Question: im trying to customize a Google Form, The form it self has 2 radio buttons, but the strange thing is that they have two "dots" on the left side, is it possible to remove them?
/ These dot's down here /

A snipet of the code looks like this:
'''
<ul class="ss-choices" role="radiogroup" style="text-align:center" aria-label="Kan du tankta dig att halla en unconference session? "><li class="ss-choice-item"><label><span class="ss-choice-item-control goog-inline-block" style="text-align:center"><input type="radio" name="entry.<PHONE>" value="Ja, jag g&ouml;r det g&auml;rna" id="group_1554315178_1" role="radio" class="ss-q-radio" aria-label="Ja, jag g&ouml;r det g&auml;rna" required="" aria-required="true"></span>
<span class="ss-choice-label" style="text-align:center">Ja, jag gor det garna</span>
</label></li> <li class="ss-choice-item"><label><span class="ss-choice-item-control goog-inline-block" style="text-align:center"><input type="radio" name="entry.<PHONE>" value="Nej, inte den h&auml;r g&aring;ngen" id="group_1554315178_2" role="radio" class="ss-q-radio" aria-label="Nej, inte den h&auml;r g&aring;ngen" required="" aria-required="true"></span>
<span class="ss-choice-label">Nej, inte den har gangen</span>
</label></li></ul>
'''
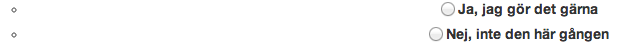
Answer: This is because you using list.
'The <ul> tag defines an unordered (bulleted) list.'
Add this to your css:
'''
ul{
list-style-type: none;
}
'''
<URL>